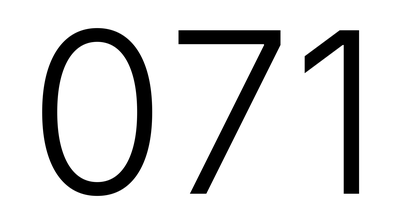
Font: Inter_Light